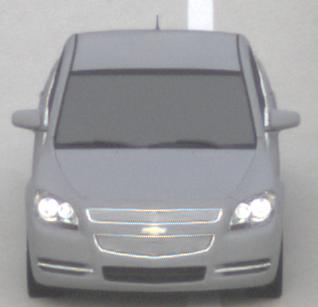
Make: Chevrolet
Model: Malibu 2.4
Detailed model: Malibu
Model produced from: 2012/07
Model produced until: 2014/08
Doors: 4
Color: gray
Road condition: dry road
Daytime: morning or afternoon
Contrast: low contrast